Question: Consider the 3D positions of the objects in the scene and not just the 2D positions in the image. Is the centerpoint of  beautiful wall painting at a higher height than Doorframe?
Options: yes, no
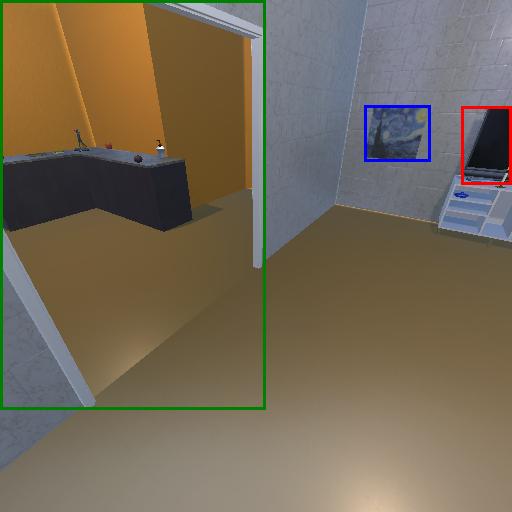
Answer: yes